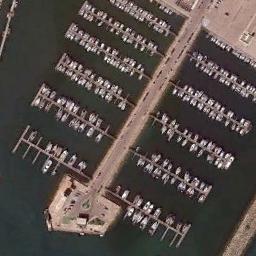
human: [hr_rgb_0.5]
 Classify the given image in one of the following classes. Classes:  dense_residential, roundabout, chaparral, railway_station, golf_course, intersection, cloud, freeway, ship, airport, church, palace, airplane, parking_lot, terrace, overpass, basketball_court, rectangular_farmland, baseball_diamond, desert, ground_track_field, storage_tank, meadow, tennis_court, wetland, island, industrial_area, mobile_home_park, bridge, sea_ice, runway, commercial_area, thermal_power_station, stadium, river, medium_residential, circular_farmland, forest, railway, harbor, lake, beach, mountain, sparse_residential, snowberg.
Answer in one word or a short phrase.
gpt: harbor